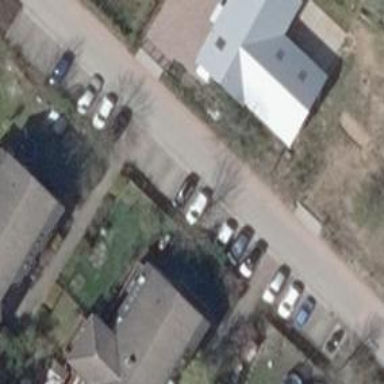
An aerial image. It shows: Parking area with paving stones surface.